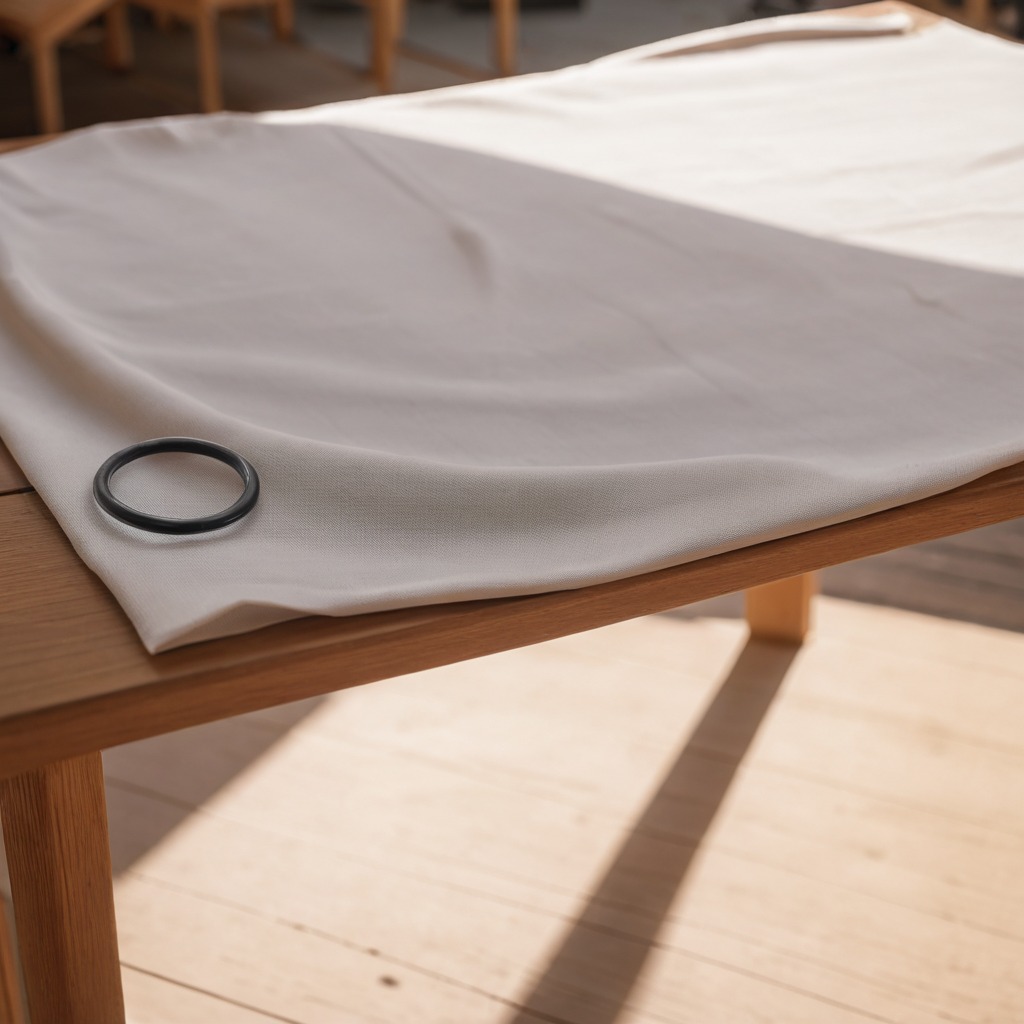
A rubber O-ring lying on a wooden table.